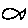
Label: fish